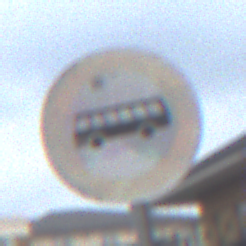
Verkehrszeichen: VerbotKraftomnibusse
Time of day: MorningAfternoon
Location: Outdoor (Urban)
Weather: Overcast
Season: NotSpecified
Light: Natural